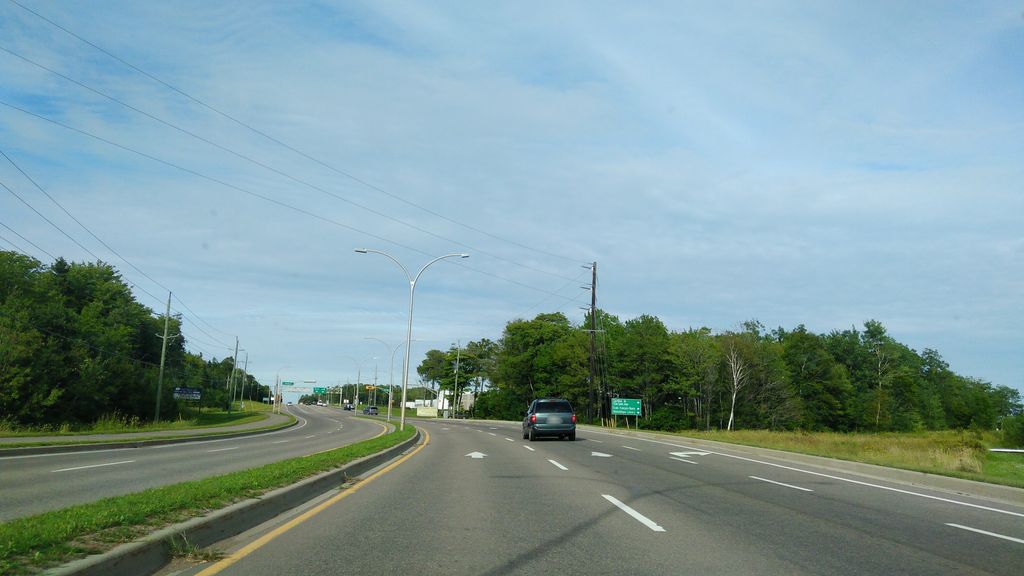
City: charlottetown